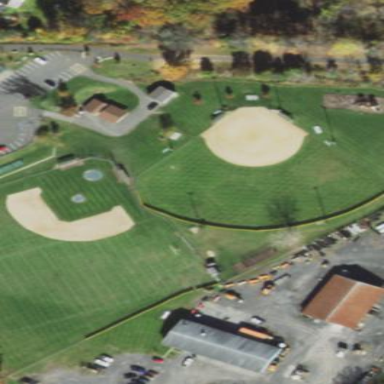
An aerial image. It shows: Baseball pitch for leisure land.